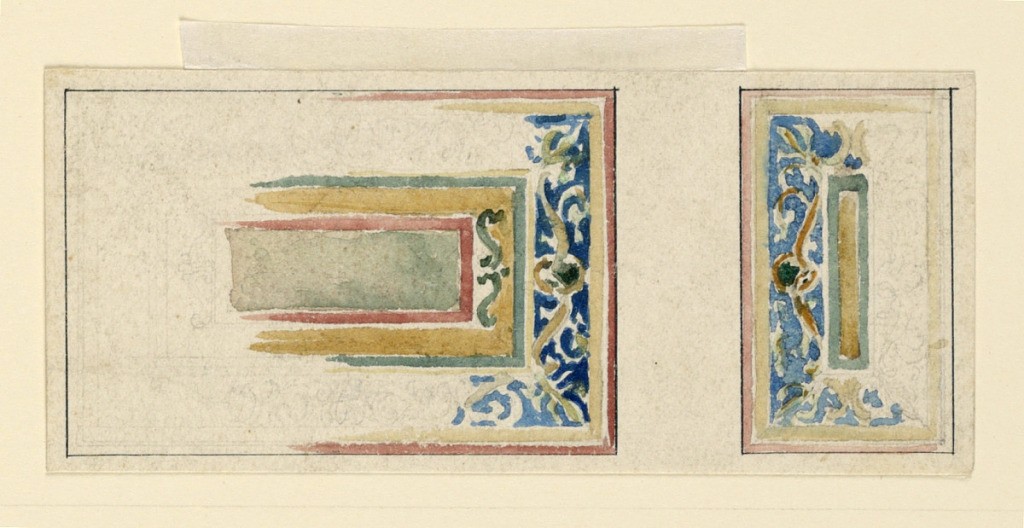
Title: Designs for Two Decorative Panels
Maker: John La Farge, American, 1835–1910
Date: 1890–1900
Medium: Graphite and watercolor on paper
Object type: Drawing
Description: Incomplete horizontal panel (left), and vertical panel (right) with leaf meander enframing a blank panel.